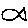
Label: fish